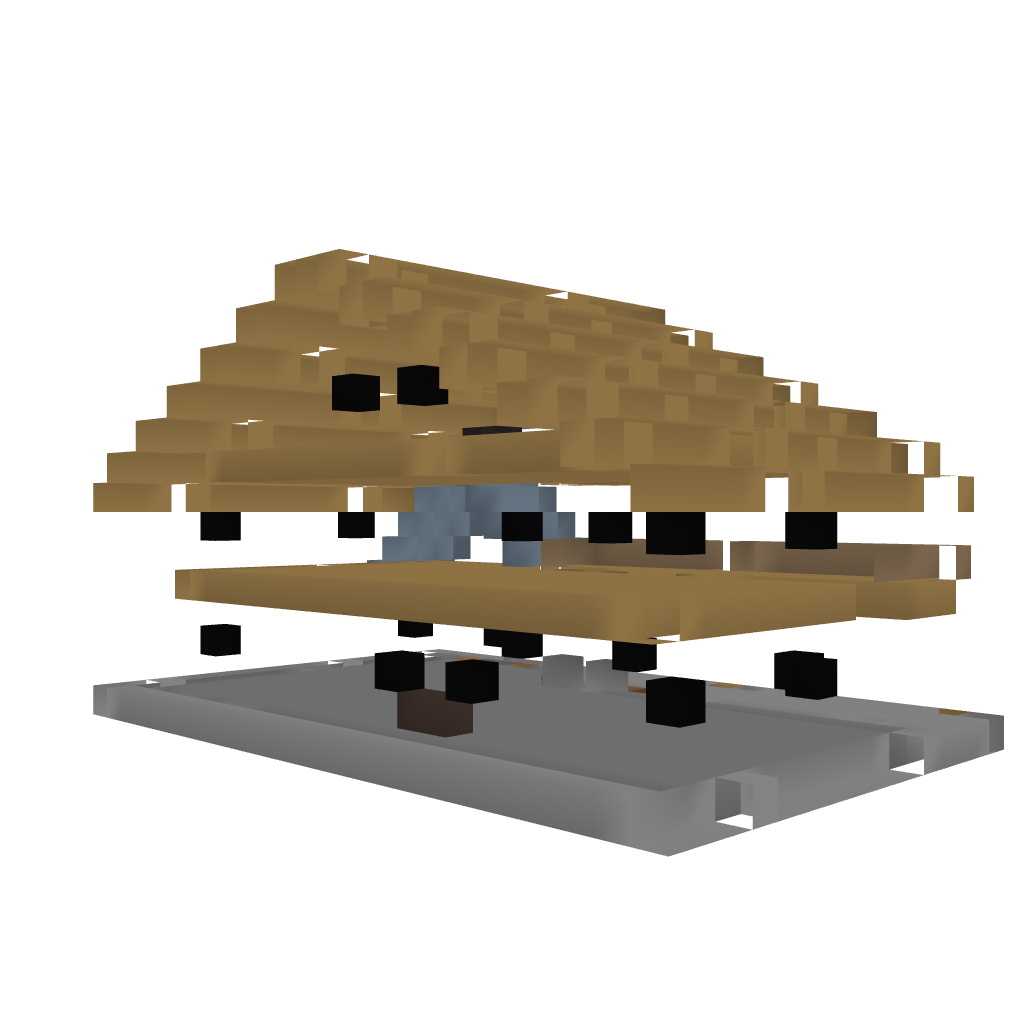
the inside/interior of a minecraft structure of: House #1